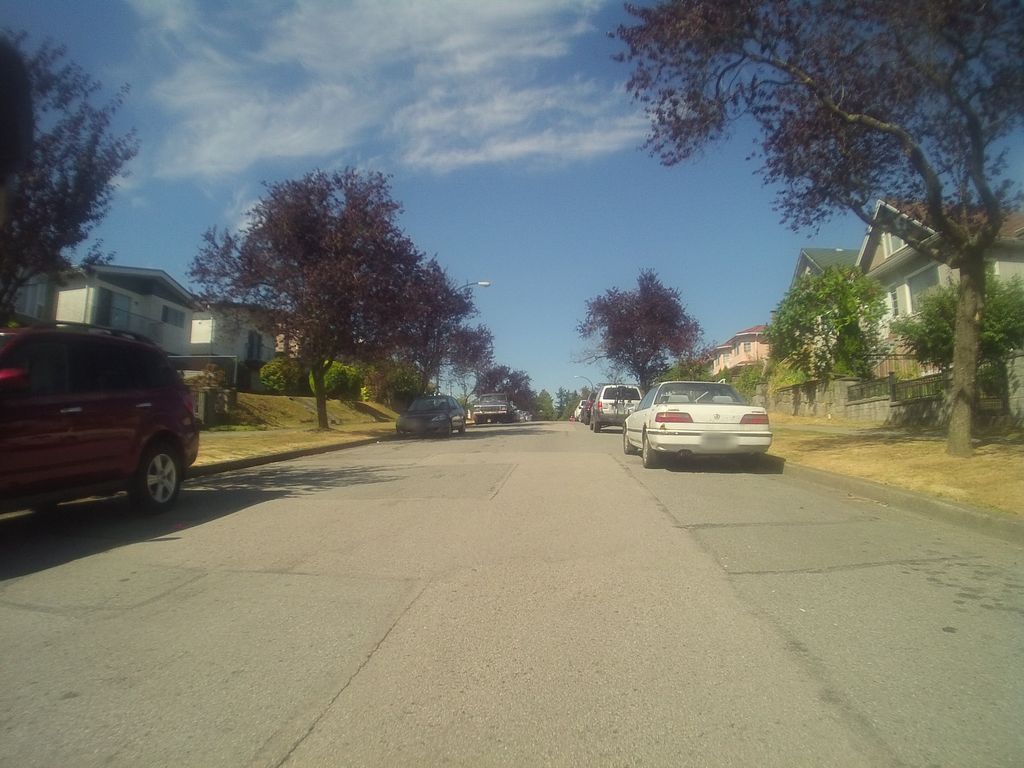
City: vancouver